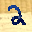
Label: 2